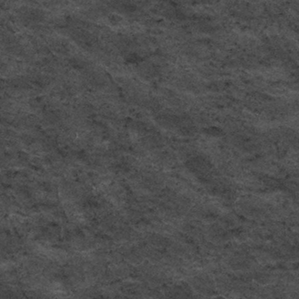
Label: frost